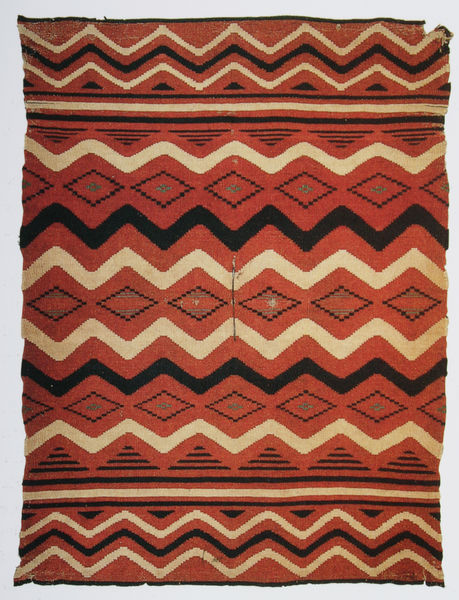
Titel: Sarape
Standort: Washington, D.C.
Institution: National Museum of the American Indian
Schlagwörter: blau, umhang, weiß, dreieck, gelb, grün, braun, frau, orange, schwarz, rot, tuch, beige, karo, muster, ornament, teppich, alt, rahmen, spitze, fransen, stoff, decke, pferd, welle, wellen, abstrakt, afrika, formen, linien, amerika, rand, red, white, black, carpet, old, robe, wandteppich, handarbeit, wolle, detail, symmetrie, ornamente, verzierung, streifen, blanket, mirror, pattern, rug, tapestry, floor, faden, striche, foto, fotografie, rechtecke, karos, eckig, erdfarben, linie, parallel, symmetrisch, schnitt, loch, neu, photo, bauhaus, ecken, stück, geometrisch, raute, rauten, zacken, zickzack, kaputt, antik, tapis, waves, horizontal, hochzeit, museum, gestickt, fäden, gewebe, bänder, textil, dreiecke, color, line, geometrie, gewebt, viereck, webteppich, kelim, knüpfen, weben, schwar, drachen, died, osten, weberei, blockhaft, satteldecke, indianisch, riss, photografie, parallelen, gezackt, design, history, franse, perspektivisch, symmetry, geometric, indianer, lines, folklore, cloth, woven, american, schwraz, beschädigt, stripes, native, paint, stripe, native american, wool, südamerika, afghanistan, ethno, afghane, geknüft, poncho, pfrde, fotogrfie, textilie, indian, textile, webarbeit, torn, border, wellenmuster, shape, texas, western, triangle, mexikanisch, inca, baumwole, illinois, knüpfteppich, malituch, perou, precolombien, tunesisch, turkmenisch, zickzackmuster, adobe, cream, triangular, symmetrical, zicksack, straight, diamond, rote zacken, missoni, striped, chevron, diamonds, zigzag, geometrics, tribe, zichzack, patern, off-white, chevrons, onjekt, vawes, wawes, diamnds, dyes, dyed, rugf